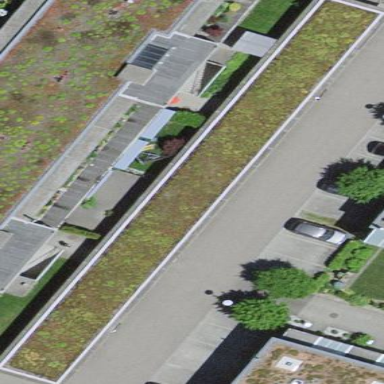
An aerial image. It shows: Carport structure.